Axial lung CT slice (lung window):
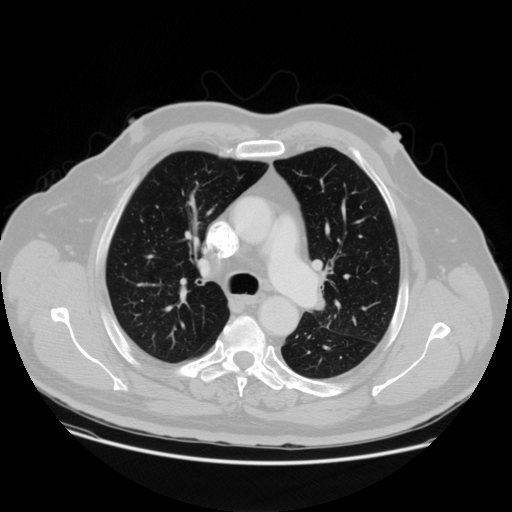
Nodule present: no